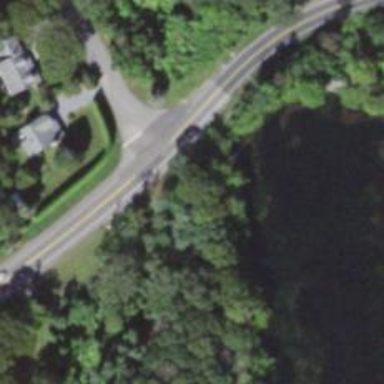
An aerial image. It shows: Road with stop sign.